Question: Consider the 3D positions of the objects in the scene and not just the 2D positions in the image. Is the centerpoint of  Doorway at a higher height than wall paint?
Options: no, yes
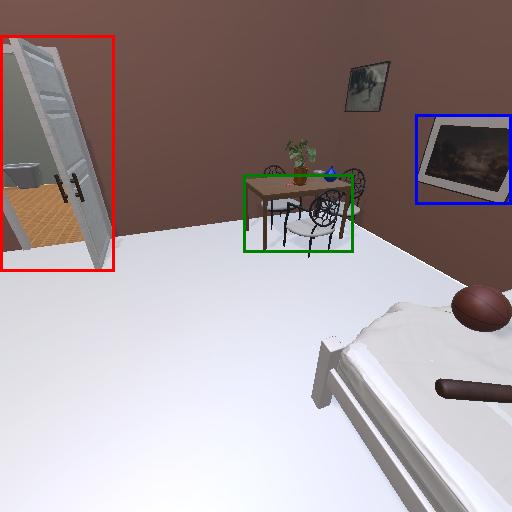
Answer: no